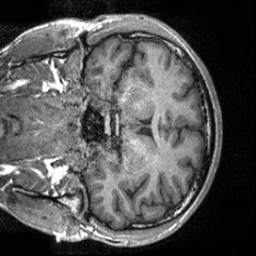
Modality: T1w
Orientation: coronal
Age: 27
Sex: male
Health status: healthy
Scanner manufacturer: siemens
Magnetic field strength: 3 T
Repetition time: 2 s
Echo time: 0.00232 s